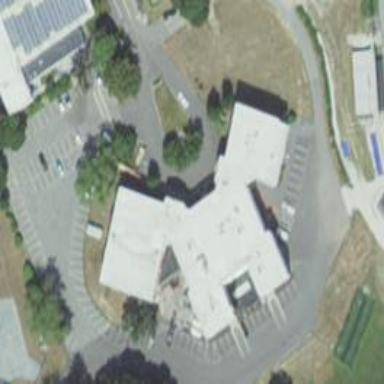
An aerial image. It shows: School building.